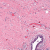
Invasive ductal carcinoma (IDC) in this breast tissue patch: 0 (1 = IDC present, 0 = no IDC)